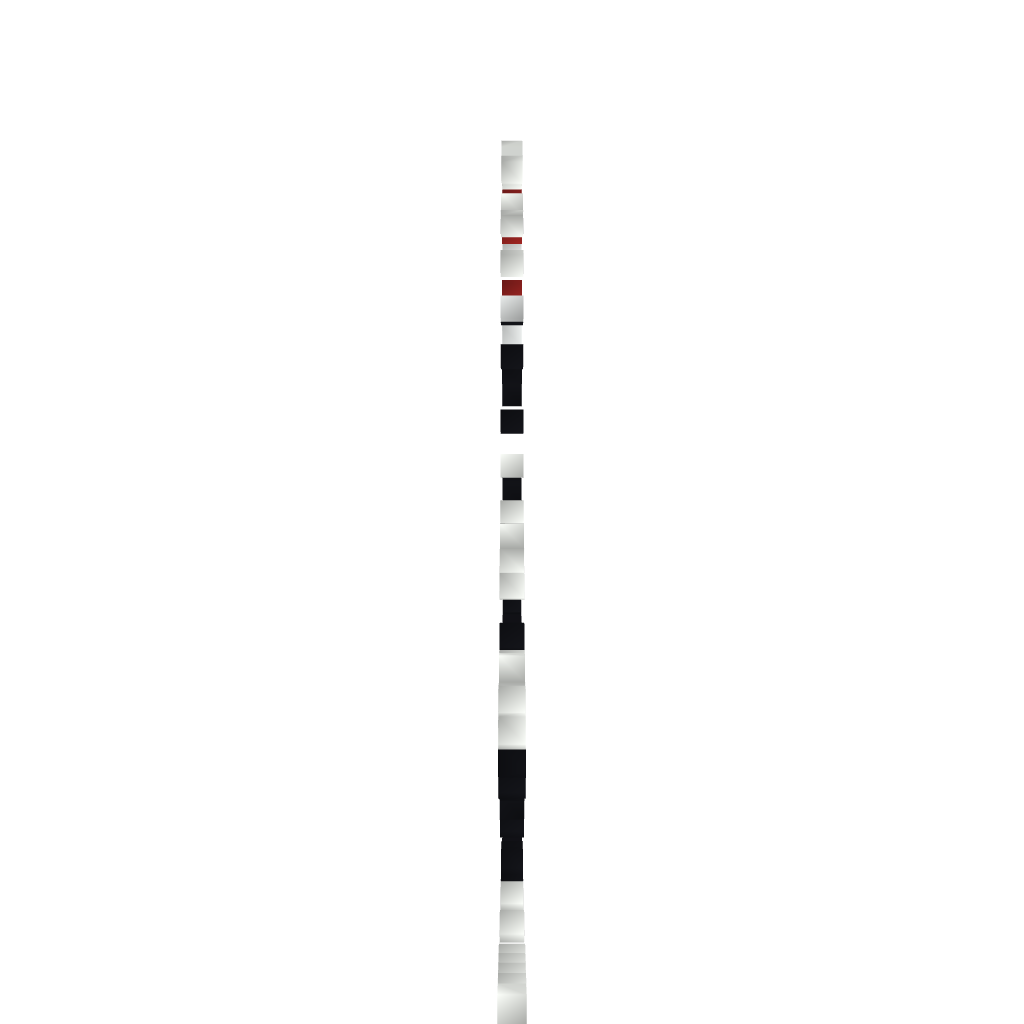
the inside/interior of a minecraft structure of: Daffy Duck